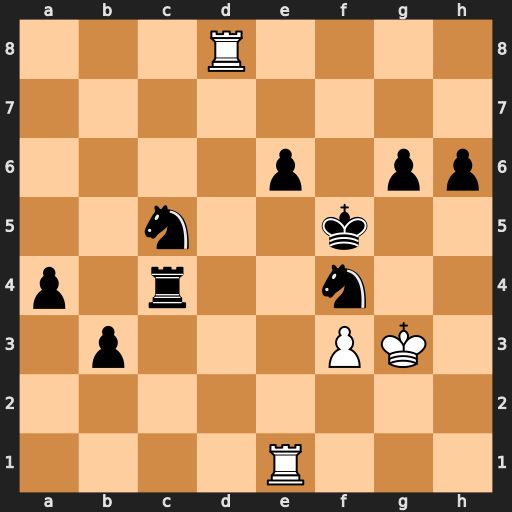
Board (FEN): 3R4/8/4p1pp/2n2k2/p1r2n2/1p3PK1/8/4R3
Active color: w
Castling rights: -
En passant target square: -
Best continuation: Rf8+ Kg5 Re5#